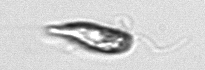
Label: Euglena